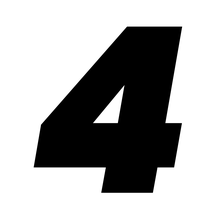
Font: Poppins-BlackItalic